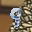
Label: 9